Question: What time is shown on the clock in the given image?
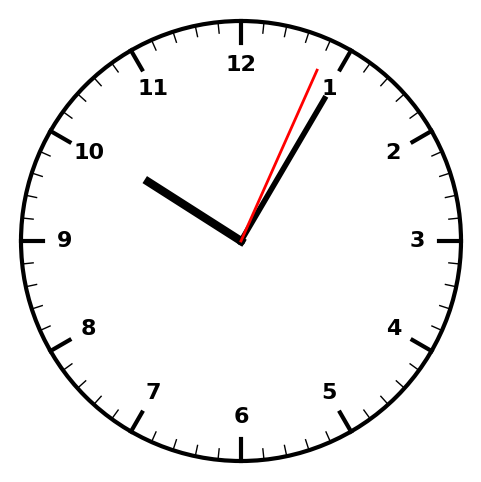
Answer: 10:05:04